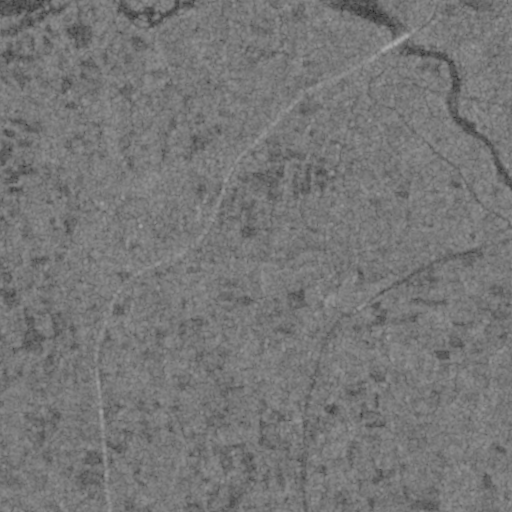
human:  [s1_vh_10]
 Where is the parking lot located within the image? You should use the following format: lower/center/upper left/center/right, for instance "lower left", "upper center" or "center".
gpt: The parking lot is located in the upper center of the image.
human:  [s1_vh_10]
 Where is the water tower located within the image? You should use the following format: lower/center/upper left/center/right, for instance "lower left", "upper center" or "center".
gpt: The water tower is located in the upper right of the image.
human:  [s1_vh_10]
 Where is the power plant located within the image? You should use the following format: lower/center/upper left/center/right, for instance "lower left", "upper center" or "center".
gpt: There is no power plant in the image.

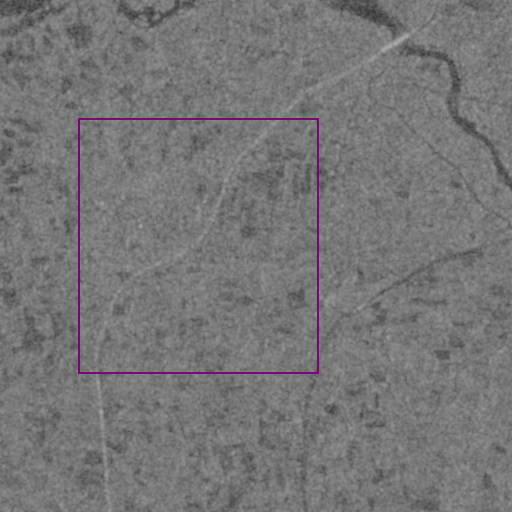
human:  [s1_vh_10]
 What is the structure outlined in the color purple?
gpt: There is no purple outline.
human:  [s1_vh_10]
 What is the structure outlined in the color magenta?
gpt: There is no structure outlined in magenta.